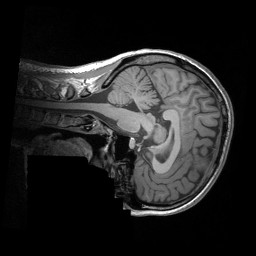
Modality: T1w
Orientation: sagittal
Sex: female
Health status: ill
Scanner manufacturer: siemens
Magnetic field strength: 3 T
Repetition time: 1.66 s
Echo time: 0.00254 s